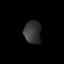
Tissue: lung
Cell type: Myeloid cells
Senescence score: 0.1706
Nuclear area (px): 387
Mean DAPI intensity: 52.956